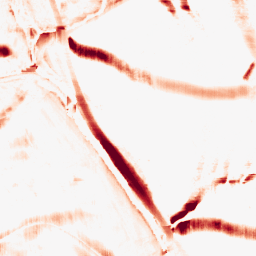
Category: morphological
Decomposition family: morphological_rect
Decomposition parameters: operation: opening
width: 20
height: 20
Upsampling method: sinc_hamming
Upsampling parameters: scale: 2
kernel_size: 4
Upsampling scale: 2